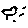
Label: bird